Question: I try to highlight all word match like
Example: input is 'da' then all word will be highlight are 'da da Da Da'
But only 'da' is highlight.

Here is my full code
'''
<?php
header( 'Content-Type: text/html; charset=UTF-8' );
function highlightWords($text, $words) {
$text = preg_replace("|($words)|Ui", "<span class="highlight_word">$1</span>", $text);
return $text;
}
$string = 'da da Da Da';
$words = 'da';
$string = highlightWords($string, $words);
?>
<html>
<head>
<title>PHPRO Highlight Search Words</title>
<meta http-equiv="Content-Type" content="text/html;charset=utf-8" />
<style type="text/css">
.highlight_word{
background-color: yellow;
}
</style>
</head>
<body>
<?php echo $string; ?>
</body>
</html>
'''
How to Highlight all word (utf-8) match (like example) thanks.
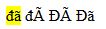
Answer: The reason you are only seeing the first highlighted is because you are using 'U' (PCRE_UNGREEDY) modifier, and I think this is the reason for confusion. I'm assuming you meant to use the 'u' (PCRE_UTF8) modifier, which would treat the pattern string(s) as 'UTF-8'. Please see the various "<URL>" for details.
Try using 'u (PCRE_UTF8)' in your 'preg_replace' function as follows and you should see all the words highlighted:
'''
function highlightWords($text, $words) {
$text = preg_replace("|($words)|ui", "<span class="highlight_word">$1</span>", $text);
return $text;
}
'''
Here is the <URL> of this.